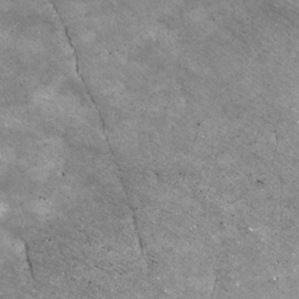
Label: non_frost